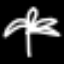
Label: palm tree